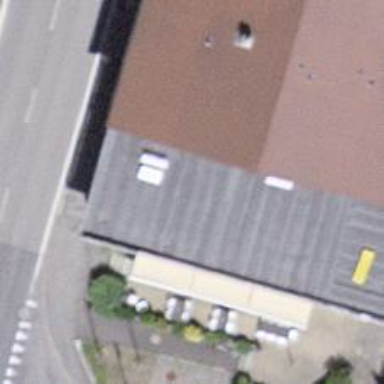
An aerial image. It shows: Restaurant.